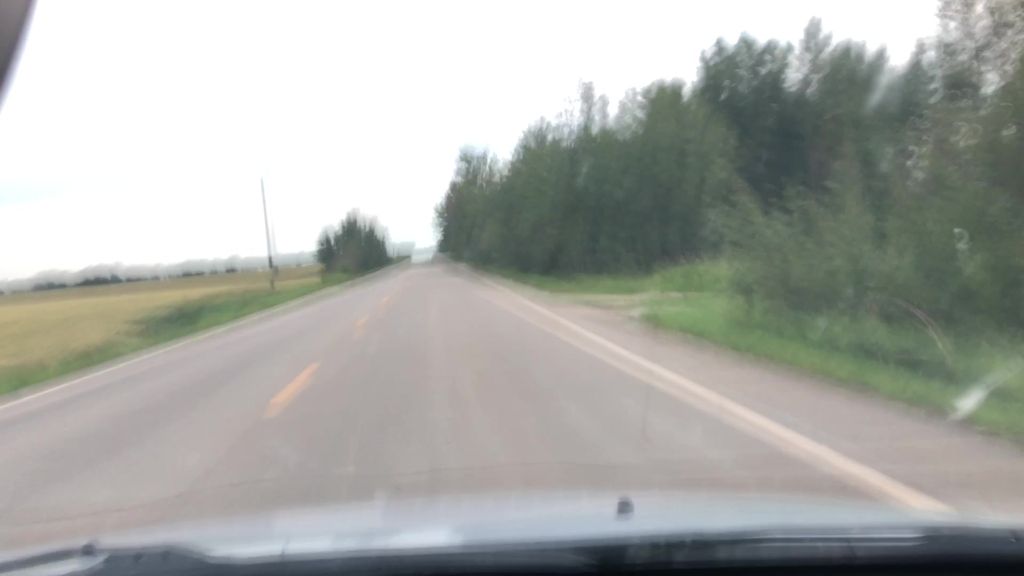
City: edmonton